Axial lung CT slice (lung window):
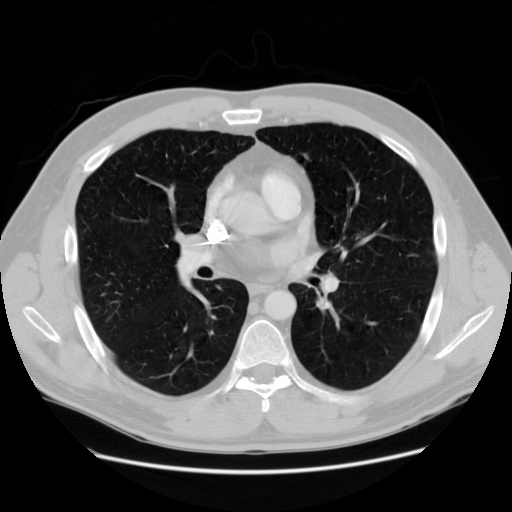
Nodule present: no